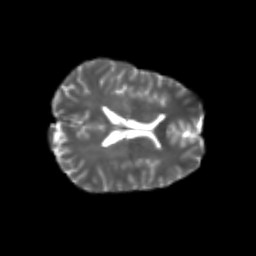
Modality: T2w
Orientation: axial
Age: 24
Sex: male
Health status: healthy
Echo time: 0.074 s